Question: I'm new to Handlebars (and Ember) so this may be me making a tragically simple mistake but I'm feeling confounded enough that I'm hoping someone else can look at this.
I have a simple handlebars bound helper (note: am using <URL>:
'''
Handlebars.registerHelper('time', function(context) {
console.log("time: " + context);
var aMomentInTime = new moment(context,["YYYY-MM-DD", "YYYY-MM-DD HH:mm:ss"]);
return aMomentInTime.format("ddd, h:mmA");
});
'''
Within an '#each' block in a view template I have the following:
'''
{{#each Controller}}
<p>
{{time start_time}}<br/>
{{start_time}}
</p>
{{/each}}
'''
Where 'start_time' is defined as 'DS.attr("date")' in the model. In the first line I'm expecting a formatted date based on the value of start_time, sadly the console.log indicates that instead of a date object of start_time (or even a string which had the value of start_time) I'm just getting the string "start_time". What gives?

As a result of the string coming in, moment.js try's to handle it gracefully and outputs 'Sat, 12:00 AM' (aka, it has no idea what date the meaningless string is meant to represent).
In contrast, the '{{start_time}}' reference works correctly and outputs results such as: '2013-07-09 08:00:06'.
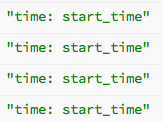
Answer: The 'registerHelper' does not support bindings. Use 'registerBoundHelper' or just 'helper'.
'''
Ember.Handlebars.helper('time', function(context) {
console.log("time: " + context);
var aMomentInTime = new moment(context,["YYYY-MM-DD", "YYYY-MM-DD HH:mm:ss"]);
return aMomentInTime.format("ddd, h:mmA");
});
'''